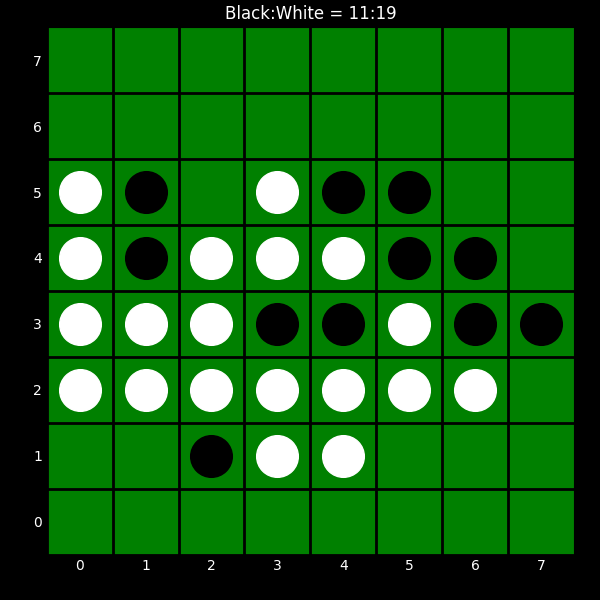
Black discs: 11
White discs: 19